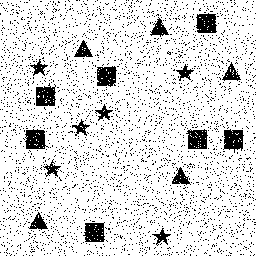
Squares: 7
Triangles: 5
Stars: 6
Total shapes: 18